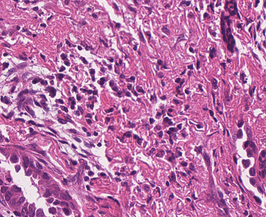
Tumor epithelial tissue: yes
Tumor-associated stroma tissue: yes
Normal tissue: no